Field crop: maize
Growth stage: 2
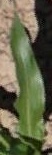
Species: maize